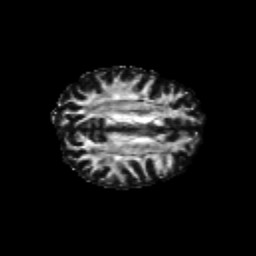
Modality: FA
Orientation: axial
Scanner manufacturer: siemens
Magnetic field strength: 3 T
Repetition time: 6.8 s
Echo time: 0.093 s